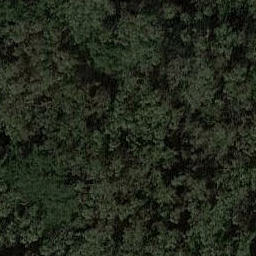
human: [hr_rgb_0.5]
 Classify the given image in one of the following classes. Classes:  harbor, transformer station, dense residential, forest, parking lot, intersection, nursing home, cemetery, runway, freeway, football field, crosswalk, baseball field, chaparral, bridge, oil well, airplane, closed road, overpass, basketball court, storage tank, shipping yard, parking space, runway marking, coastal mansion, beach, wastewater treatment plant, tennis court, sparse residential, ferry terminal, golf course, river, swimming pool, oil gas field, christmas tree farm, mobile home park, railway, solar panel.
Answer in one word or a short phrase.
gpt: forest